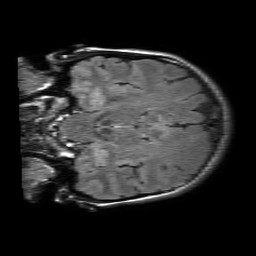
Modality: FLAIR
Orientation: coronal
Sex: female
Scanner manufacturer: philips
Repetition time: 11 s
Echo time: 0.125 s